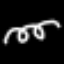
Label: squiggle